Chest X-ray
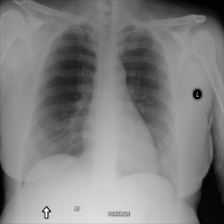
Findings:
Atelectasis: negative
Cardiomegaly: negative
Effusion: negative
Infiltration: negative
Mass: negative
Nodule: negative
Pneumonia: negative
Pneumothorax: negative
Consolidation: negative
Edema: negative
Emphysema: negative
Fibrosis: negative
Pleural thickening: negative
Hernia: negative